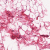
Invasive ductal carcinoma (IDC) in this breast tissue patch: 0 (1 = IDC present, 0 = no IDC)